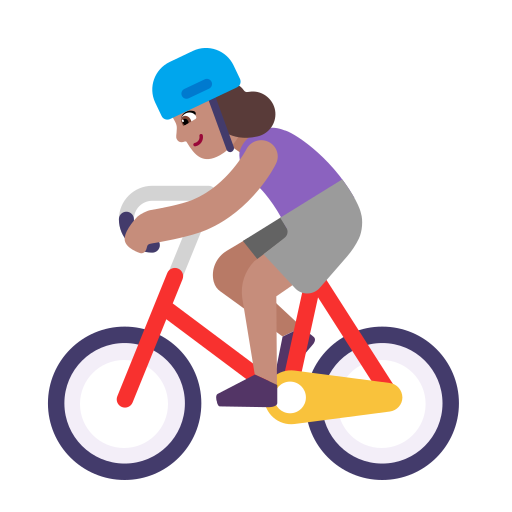
woman biking flat